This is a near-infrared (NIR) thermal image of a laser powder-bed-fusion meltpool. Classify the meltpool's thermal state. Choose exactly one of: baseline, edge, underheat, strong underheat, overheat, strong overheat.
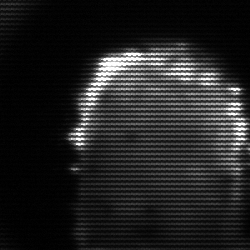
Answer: baseline